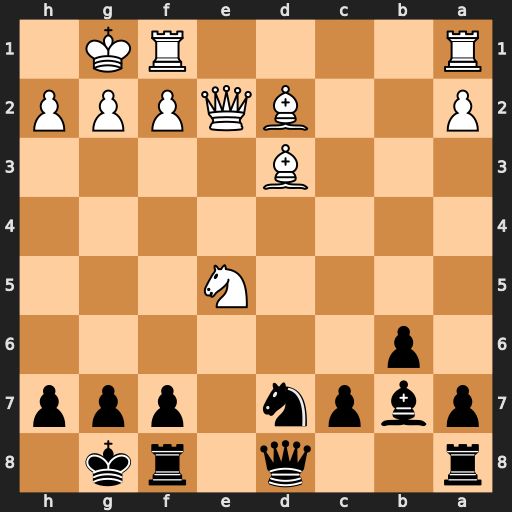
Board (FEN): r2q1rk1/pbpn1ppp/1p6/4N3/8/3B4/P2BQPPP/R4RK1
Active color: b
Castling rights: -
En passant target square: -
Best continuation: Nxe5 Qxe5 Qxd3